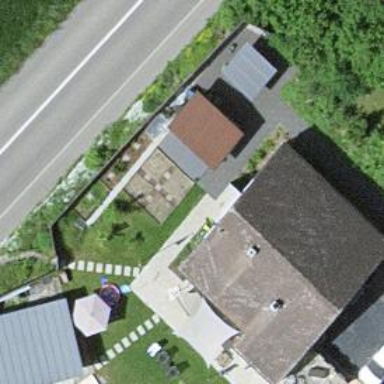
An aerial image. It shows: Simple house.